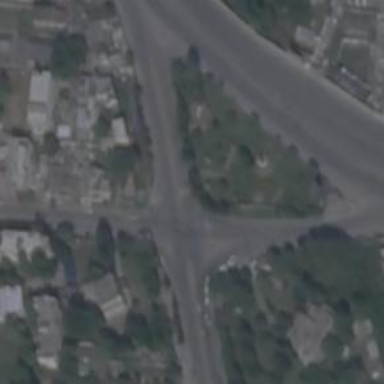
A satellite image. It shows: Crossing road.